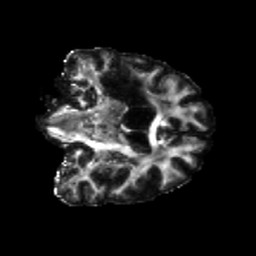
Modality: FA
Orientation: coronal
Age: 60
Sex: female
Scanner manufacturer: siemens
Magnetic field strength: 3 T
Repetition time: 5.25 s
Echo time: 0.08 s